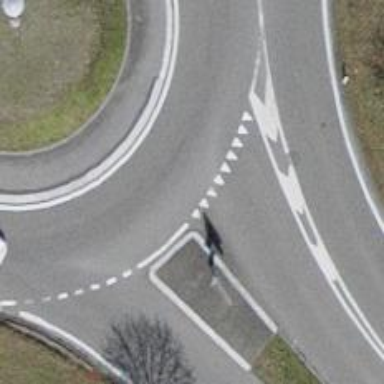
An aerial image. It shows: Road with "give way" sign.